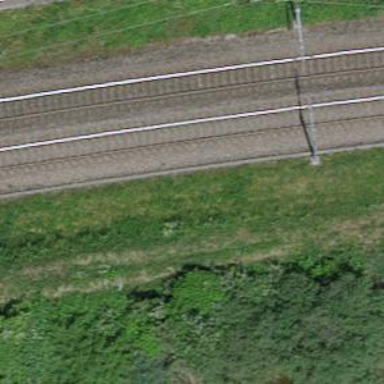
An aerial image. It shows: Single-track electrified railway with contact line.